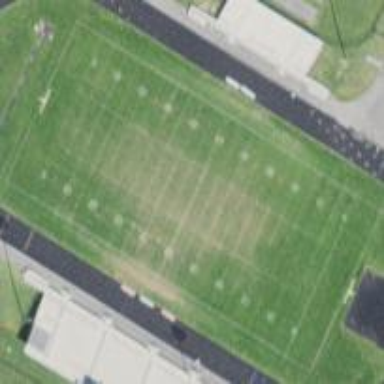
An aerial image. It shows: Grass pitch used for American football and soccer activities.